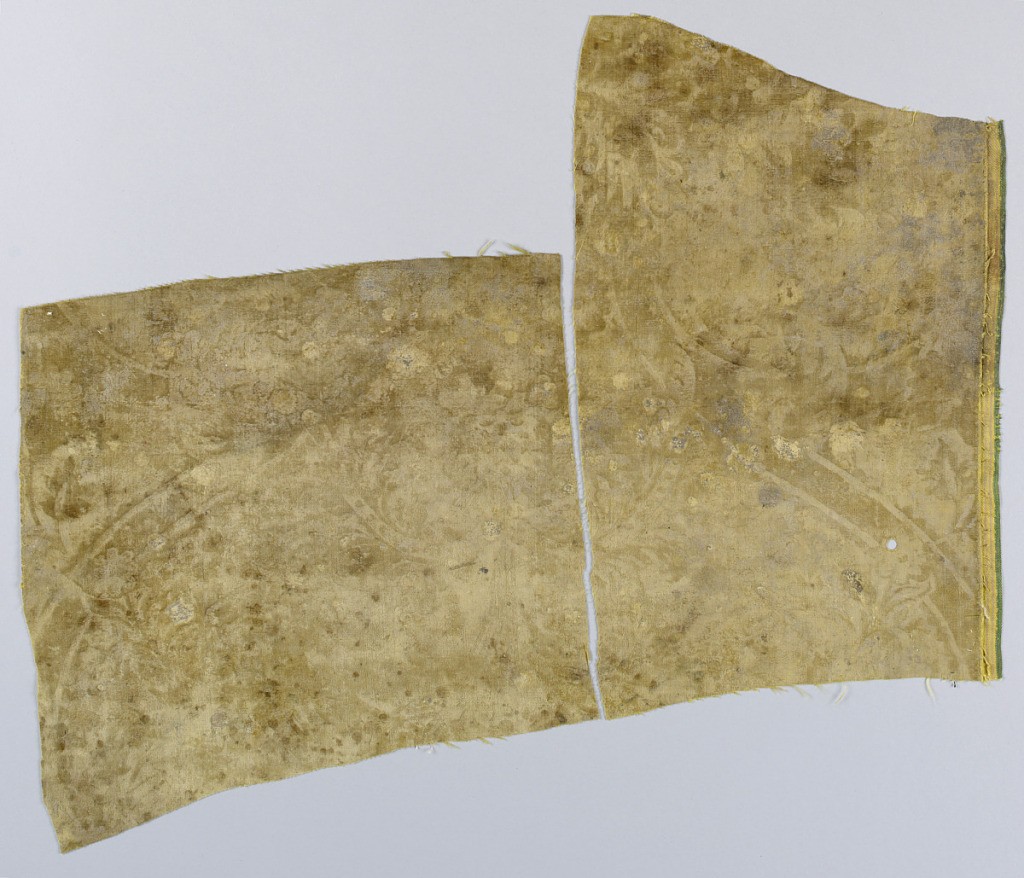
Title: Fragment
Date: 17th or 18th century
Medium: silk Technique: embossed plain weave cut-pile velvet
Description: Tan velvet stamped with large floral ogee pattern. Extra warp cut-pile in plain weave foundation.